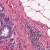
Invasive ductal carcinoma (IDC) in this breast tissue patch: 0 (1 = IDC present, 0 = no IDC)